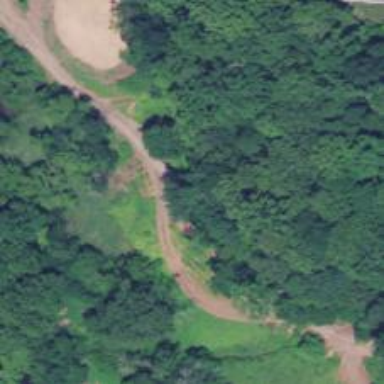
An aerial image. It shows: Service road used as golf cart path.